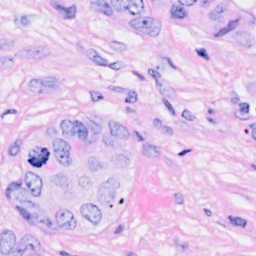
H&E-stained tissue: Breast